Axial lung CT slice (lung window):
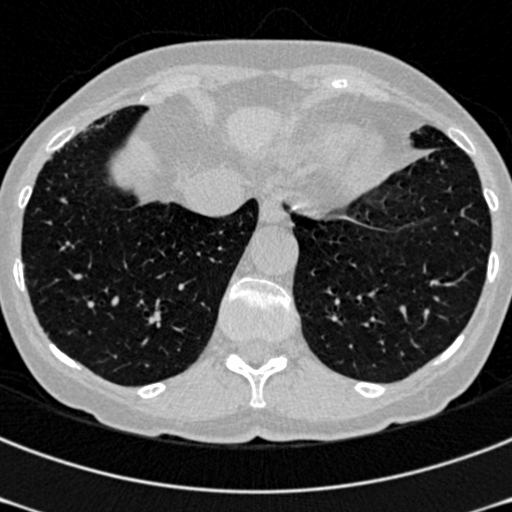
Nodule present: no